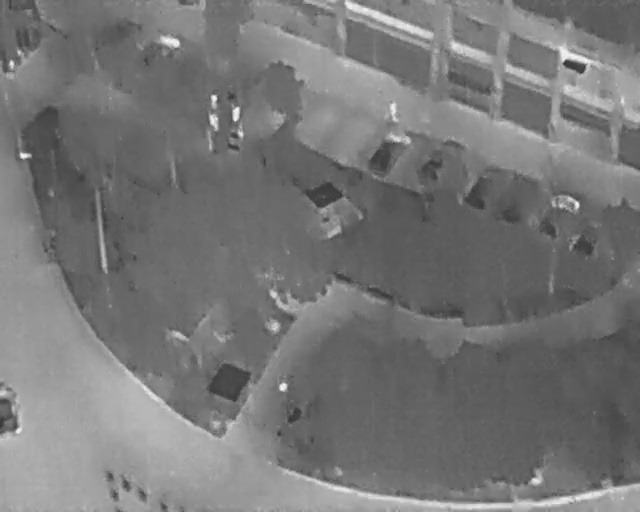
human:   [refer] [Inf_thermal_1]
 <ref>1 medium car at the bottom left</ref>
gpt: <box>[[-2, 77, 6, 82, 2]]</box>

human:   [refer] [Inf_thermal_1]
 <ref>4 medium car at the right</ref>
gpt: <box>[[71, 33, 80, 39, 35], [76, 35, 85, 41, 31], [82, 38, 91, 45, 29], [88, 43, 95, 48, 29]]</box>